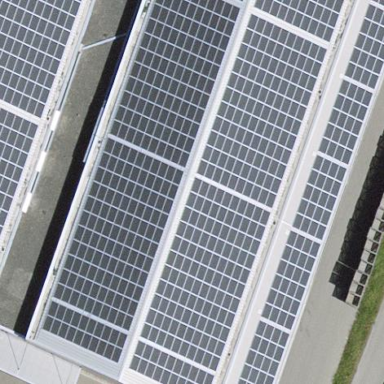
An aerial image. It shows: Solar power generator utilizing photovoltaic technology with solar photovoltaic panels.